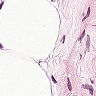
Metastatic tissue present: no